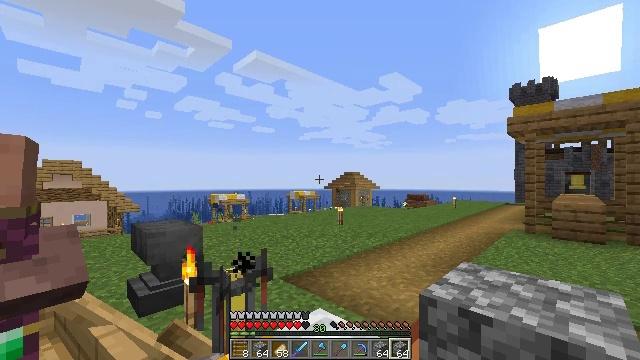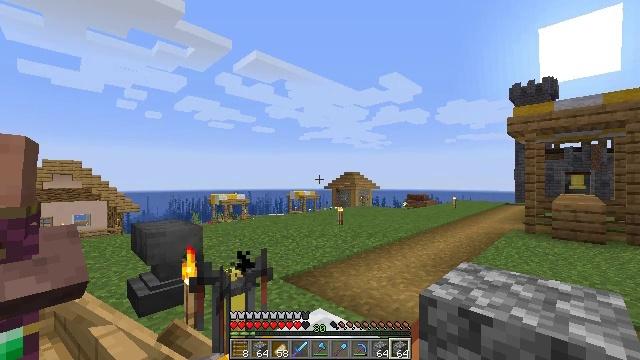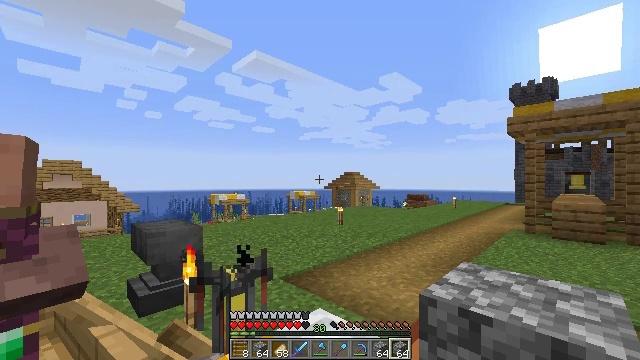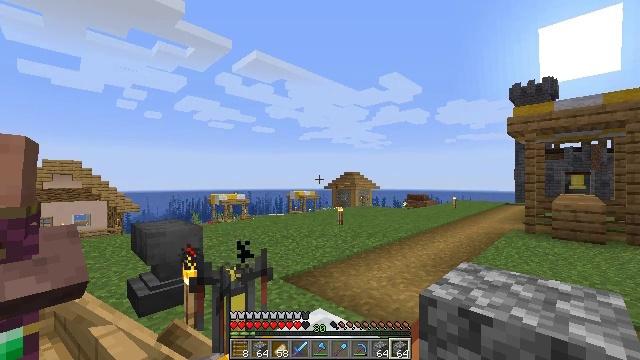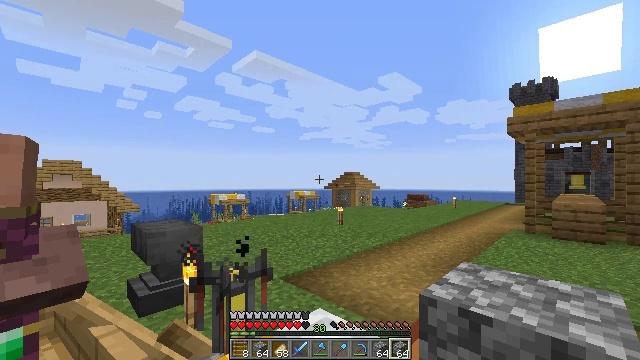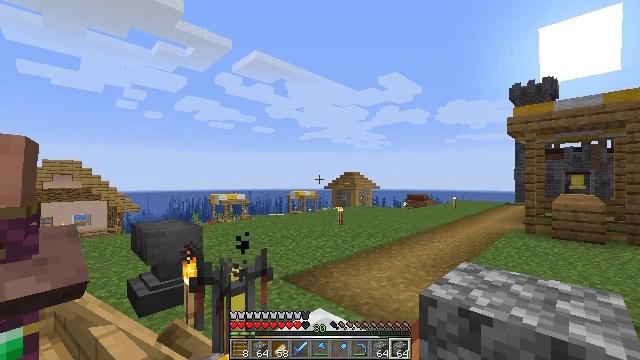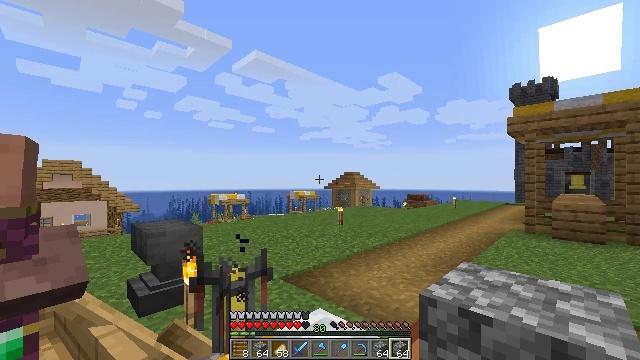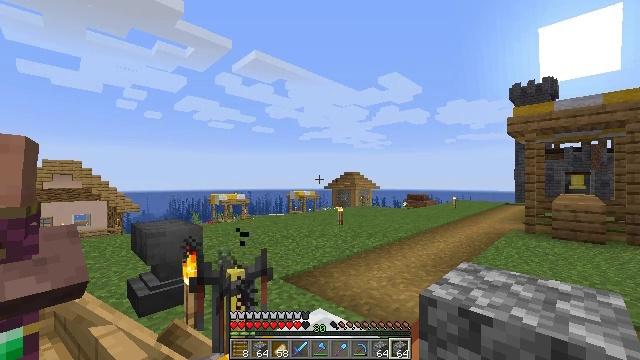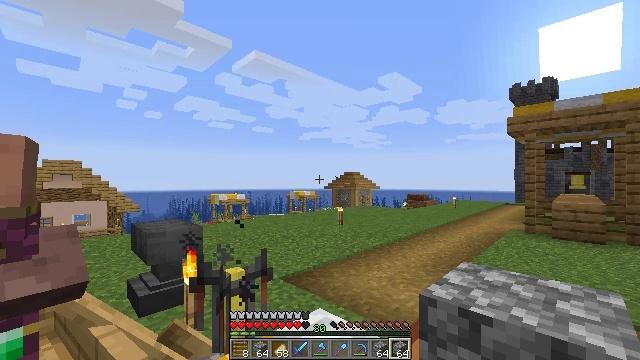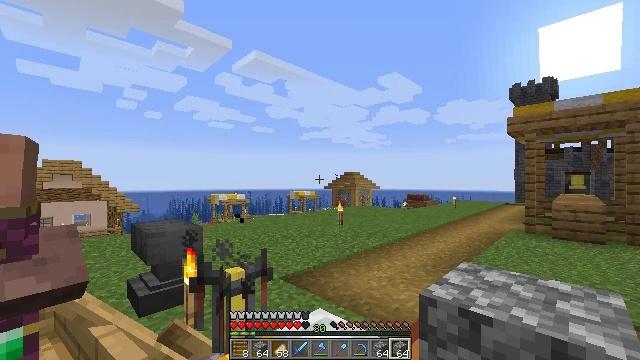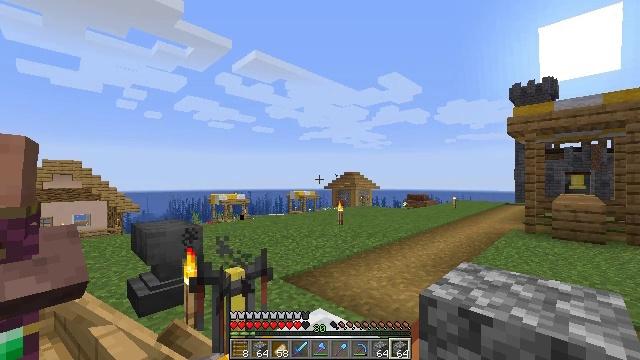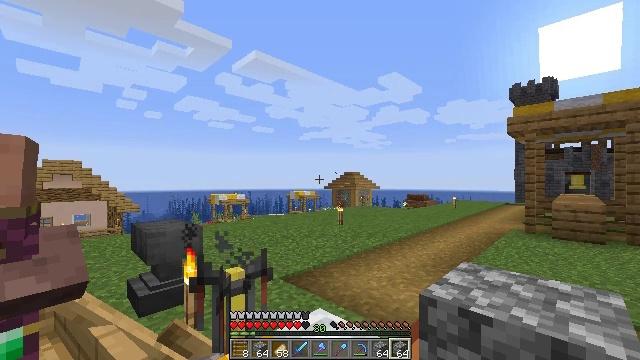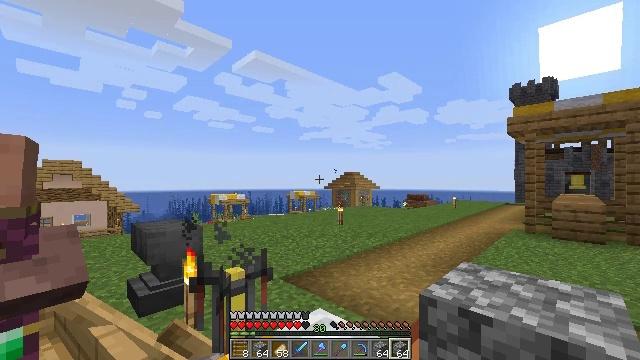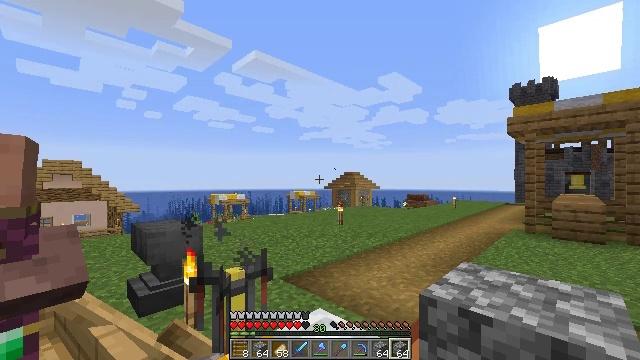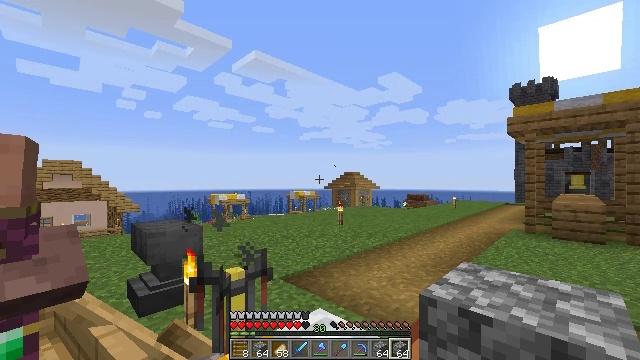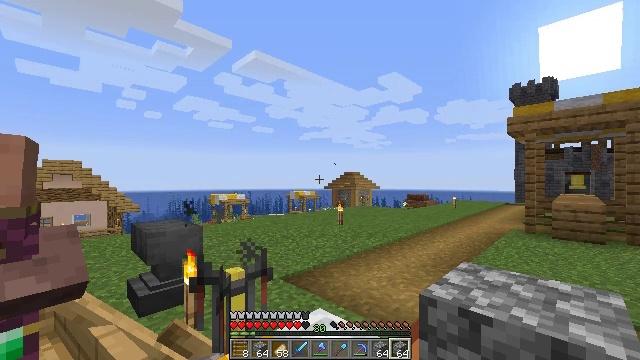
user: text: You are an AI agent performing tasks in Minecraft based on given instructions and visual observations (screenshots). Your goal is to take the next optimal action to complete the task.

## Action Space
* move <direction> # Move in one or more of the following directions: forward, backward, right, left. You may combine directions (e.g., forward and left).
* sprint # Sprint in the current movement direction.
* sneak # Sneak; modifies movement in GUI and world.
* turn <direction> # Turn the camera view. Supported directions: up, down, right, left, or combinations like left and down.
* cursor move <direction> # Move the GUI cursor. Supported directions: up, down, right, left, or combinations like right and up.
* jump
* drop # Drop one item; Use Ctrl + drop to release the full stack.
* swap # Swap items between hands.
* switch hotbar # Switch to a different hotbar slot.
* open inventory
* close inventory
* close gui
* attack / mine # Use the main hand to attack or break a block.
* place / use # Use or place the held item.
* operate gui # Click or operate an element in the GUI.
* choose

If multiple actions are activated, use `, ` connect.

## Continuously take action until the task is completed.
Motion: motion action
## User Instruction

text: Use two diamonds and sticks to craft a diamond hoe.
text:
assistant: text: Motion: no_op
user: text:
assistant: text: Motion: no_op
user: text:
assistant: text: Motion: no_op
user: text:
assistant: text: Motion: no_op
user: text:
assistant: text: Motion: no_op
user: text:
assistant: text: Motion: no_op
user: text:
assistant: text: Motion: no_op
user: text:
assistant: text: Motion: no_op
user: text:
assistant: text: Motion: no_op
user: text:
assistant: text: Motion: no_op
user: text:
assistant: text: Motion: no_op
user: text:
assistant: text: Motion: no_op
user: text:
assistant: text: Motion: no_op
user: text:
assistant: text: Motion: no_op
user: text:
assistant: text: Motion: no_op
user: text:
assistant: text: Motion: no_op
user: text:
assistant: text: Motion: no_op
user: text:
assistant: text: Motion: no_op
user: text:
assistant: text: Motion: no_op
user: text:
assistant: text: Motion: no_op
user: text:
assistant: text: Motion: no_op
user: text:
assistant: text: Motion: no_op
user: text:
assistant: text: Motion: no_op
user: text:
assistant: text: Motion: no_op
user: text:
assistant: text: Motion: no_op
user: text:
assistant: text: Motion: no_op
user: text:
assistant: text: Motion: no_op
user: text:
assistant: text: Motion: no_op
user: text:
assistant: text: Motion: no_op
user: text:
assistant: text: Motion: no_op